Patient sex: M
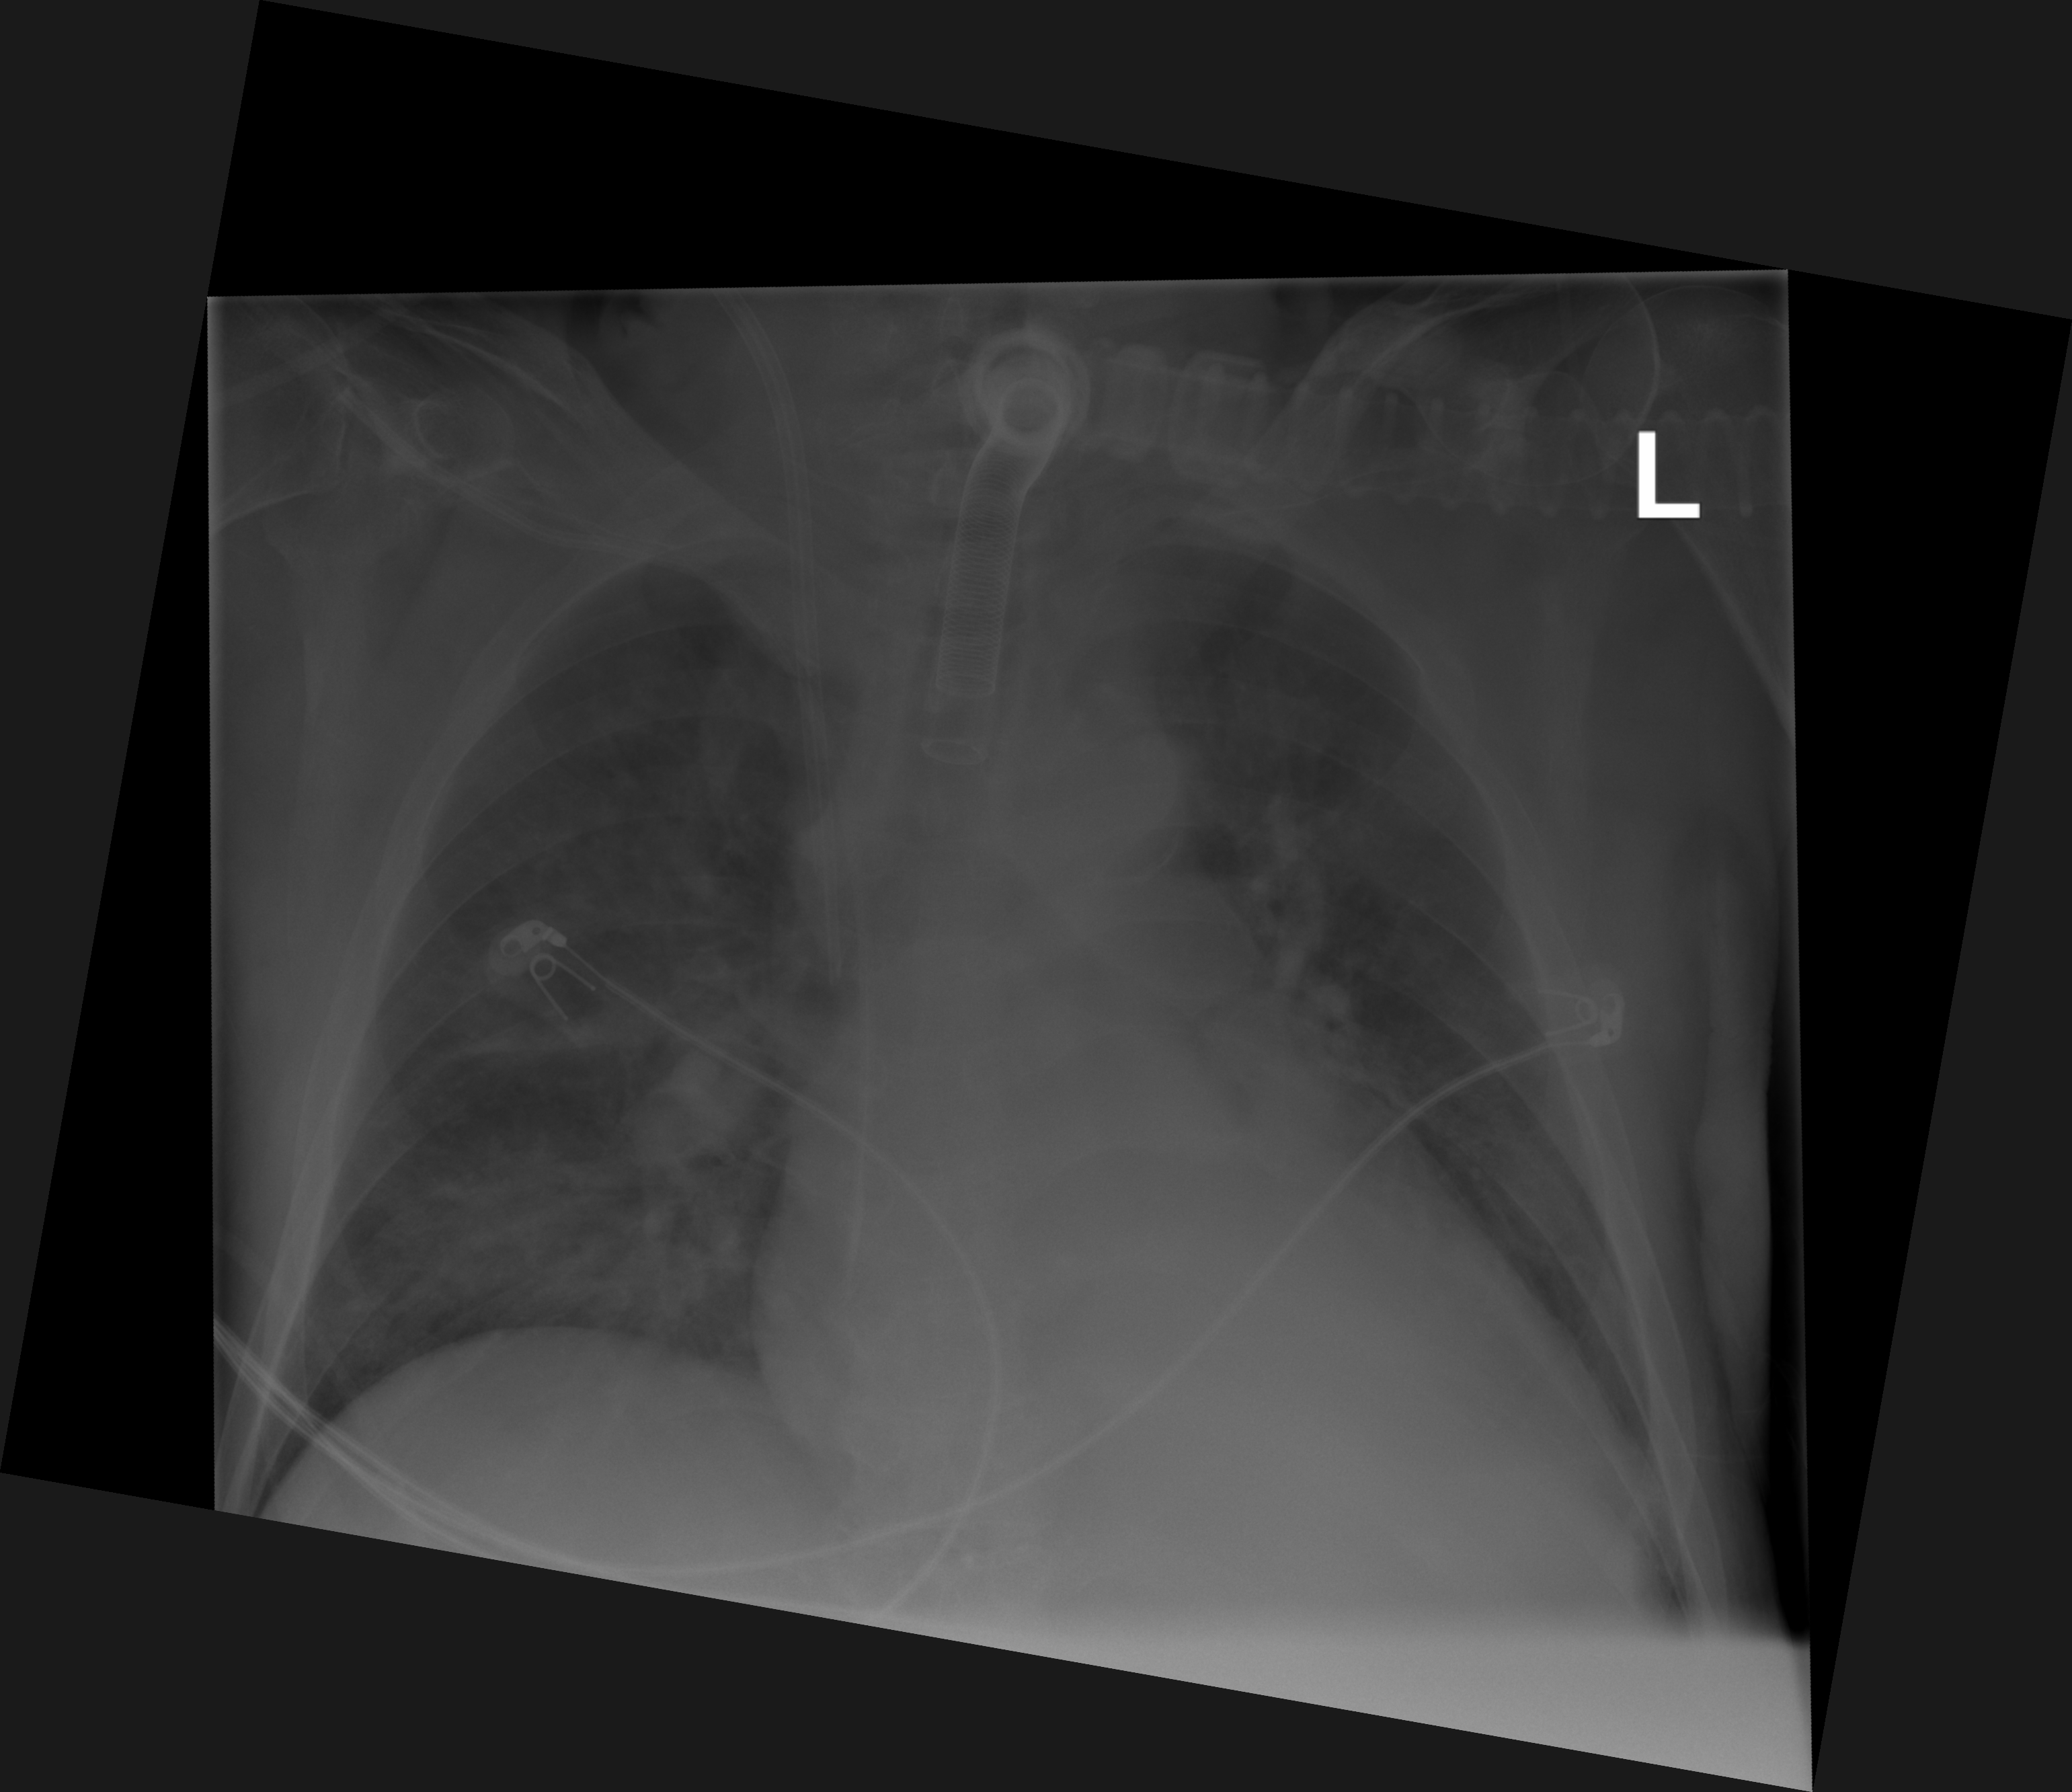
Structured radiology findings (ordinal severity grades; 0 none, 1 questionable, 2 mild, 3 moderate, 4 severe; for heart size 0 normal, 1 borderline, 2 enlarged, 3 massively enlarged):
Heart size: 2
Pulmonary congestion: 0
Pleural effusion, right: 0
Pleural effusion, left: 0
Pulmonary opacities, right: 3
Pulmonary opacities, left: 2
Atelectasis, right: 1
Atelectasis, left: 0